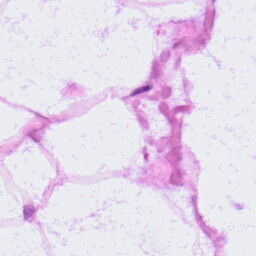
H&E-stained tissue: LymphNode